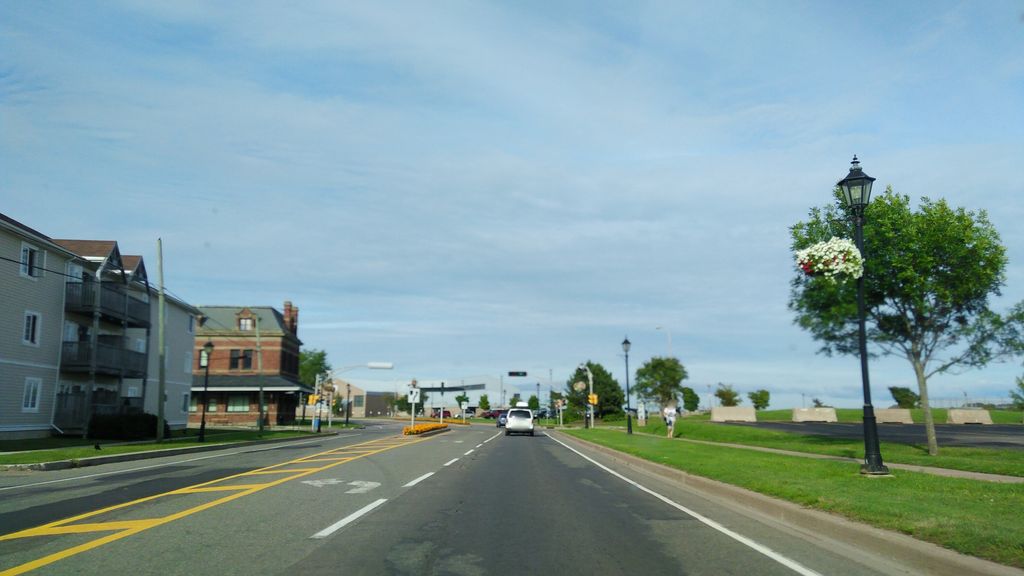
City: charlottetown